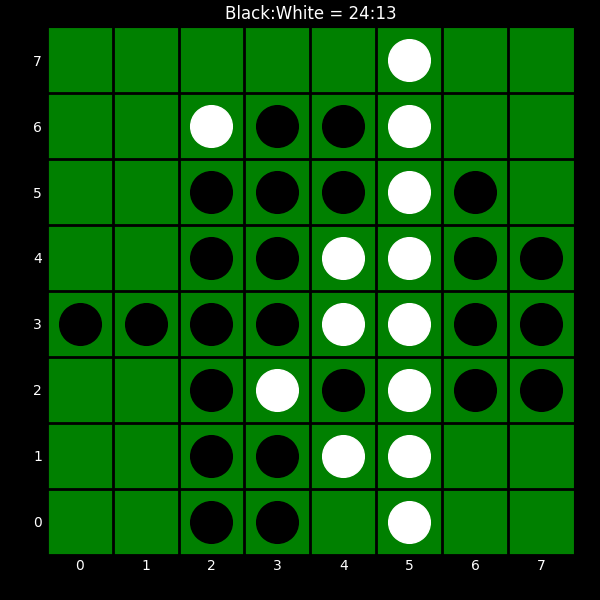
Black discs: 24
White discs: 13